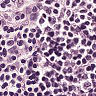
Metastatic tissue present: no